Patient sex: F
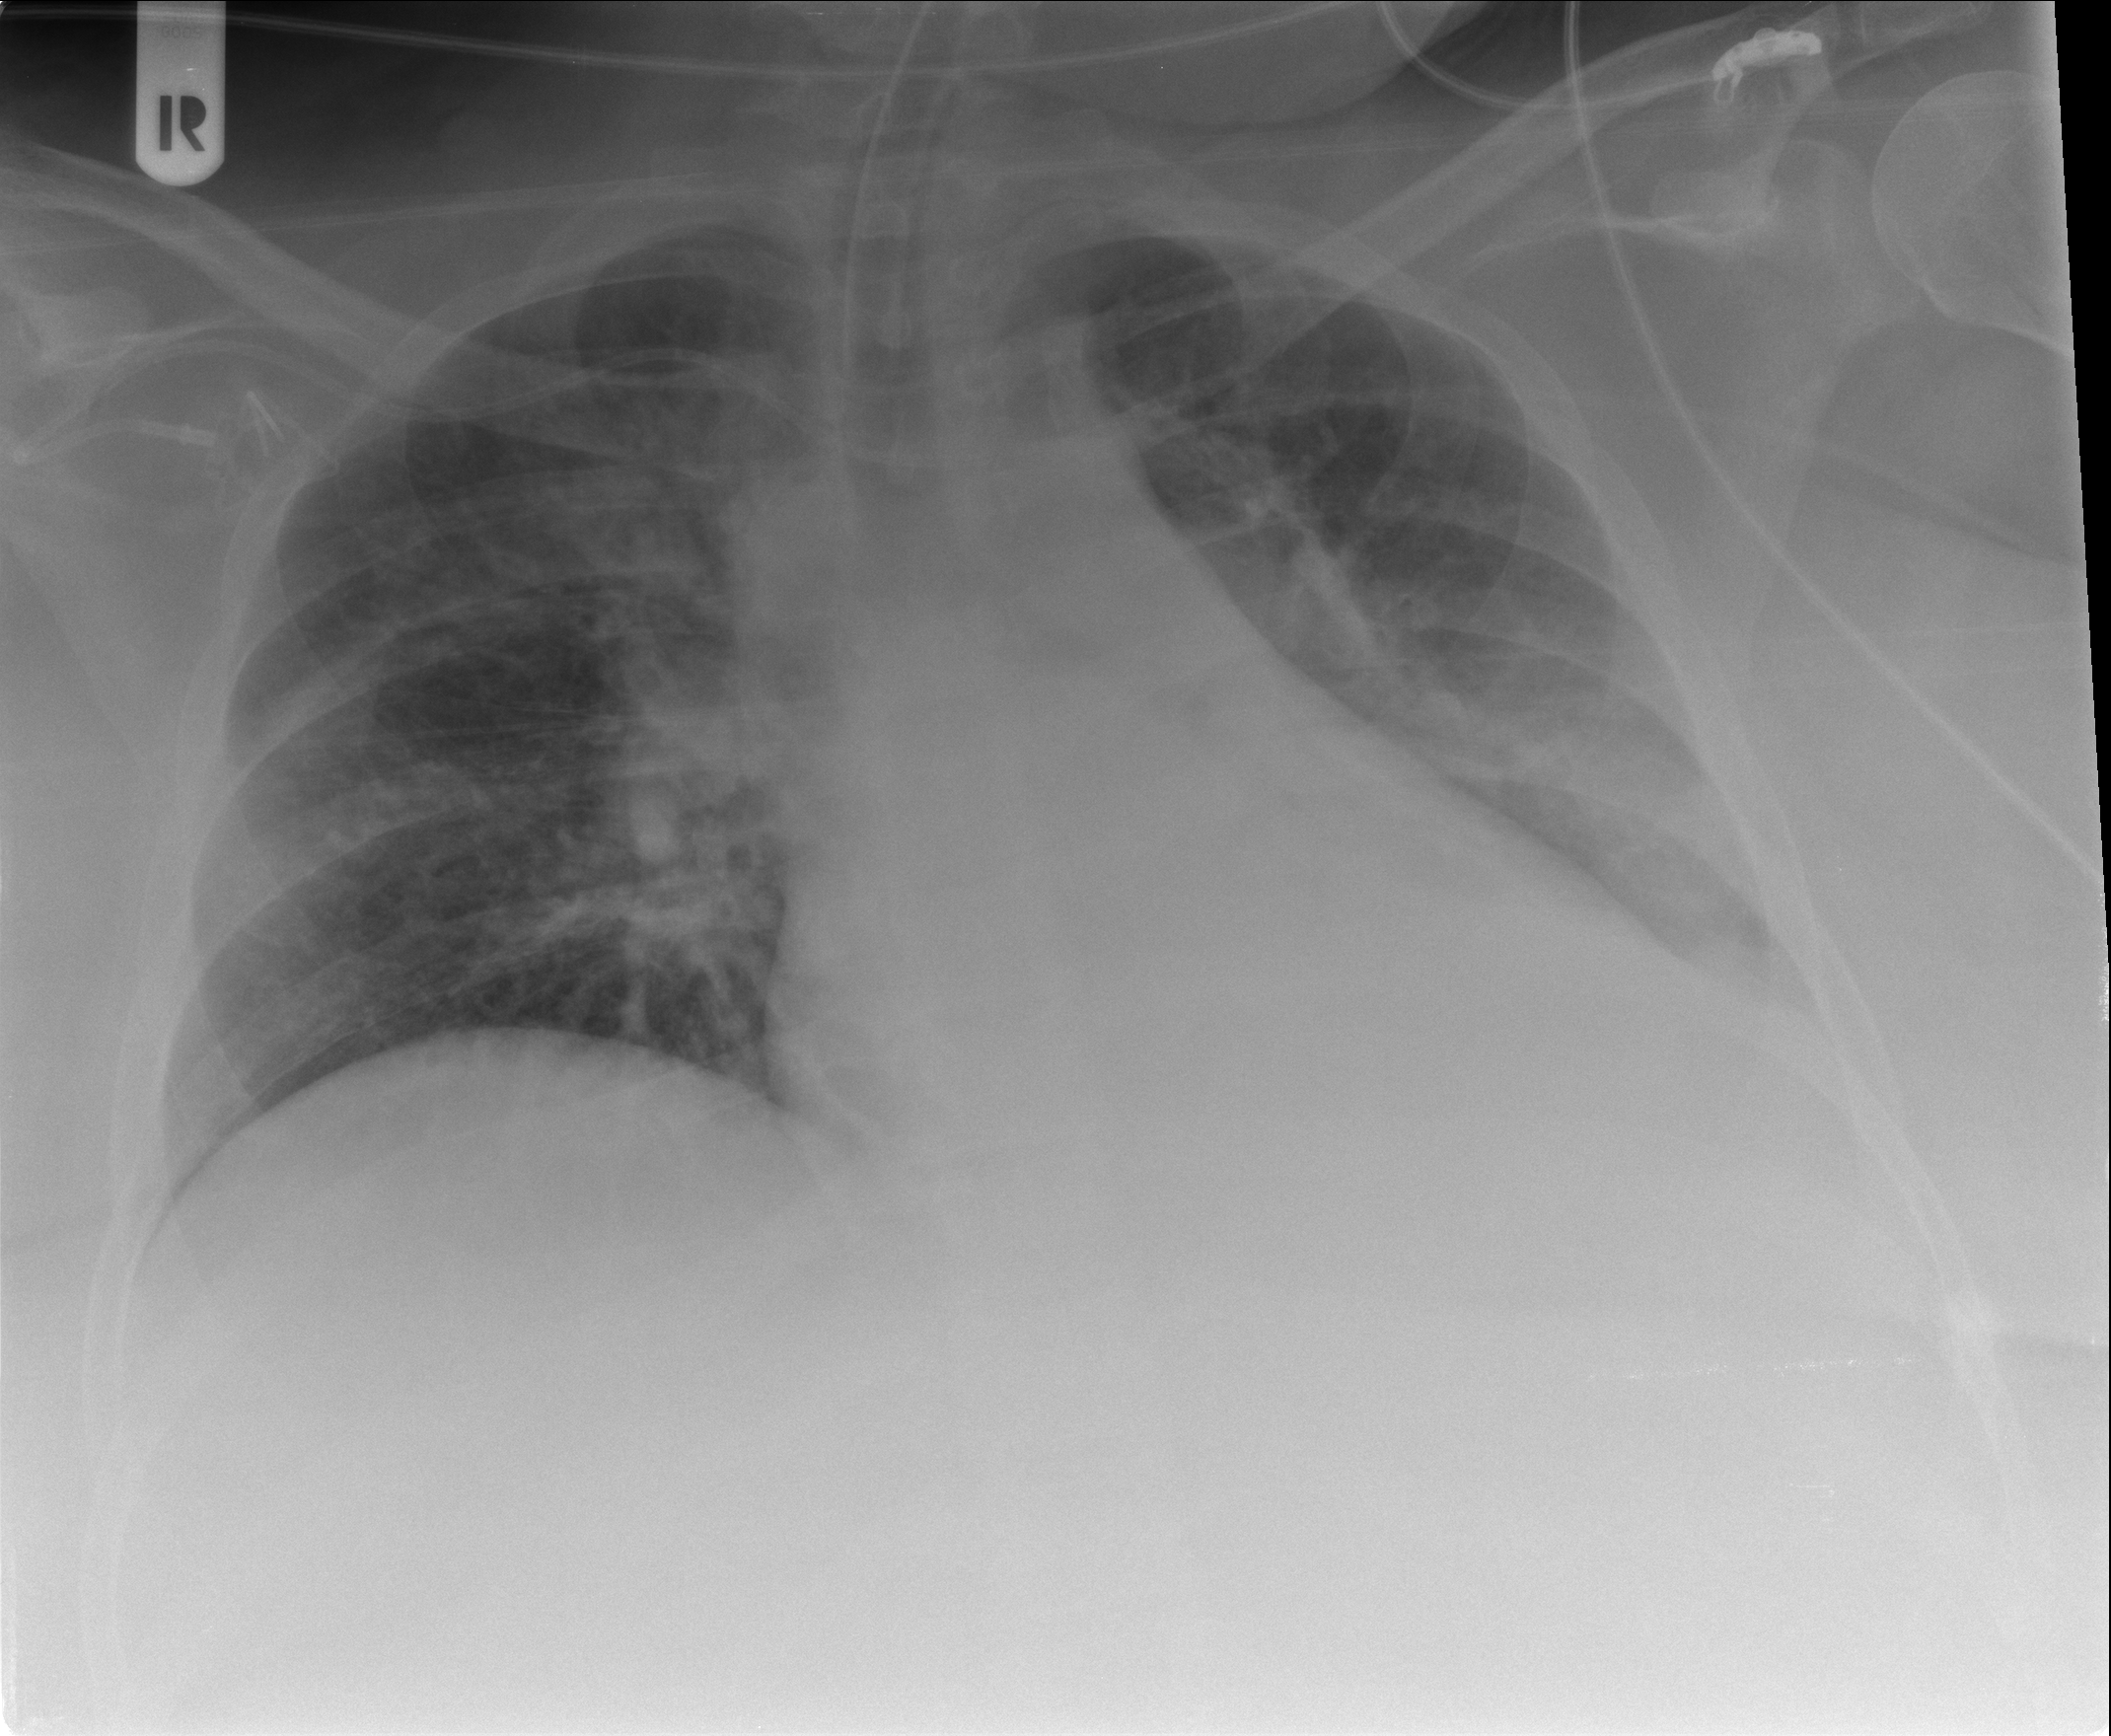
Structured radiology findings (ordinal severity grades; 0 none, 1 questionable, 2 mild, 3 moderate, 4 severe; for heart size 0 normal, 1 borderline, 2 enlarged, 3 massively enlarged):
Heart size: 0
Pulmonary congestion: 0
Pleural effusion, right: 0
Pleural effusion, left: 1
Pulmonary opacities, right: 3
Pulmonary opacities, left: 2
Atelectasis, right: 2
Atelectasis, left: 2